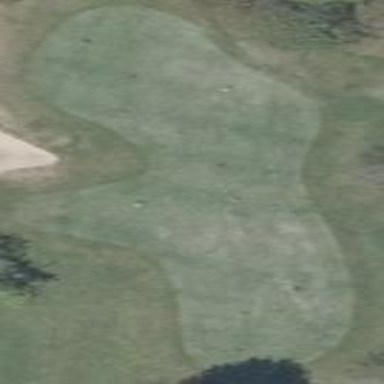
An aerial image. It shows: Golf tee.